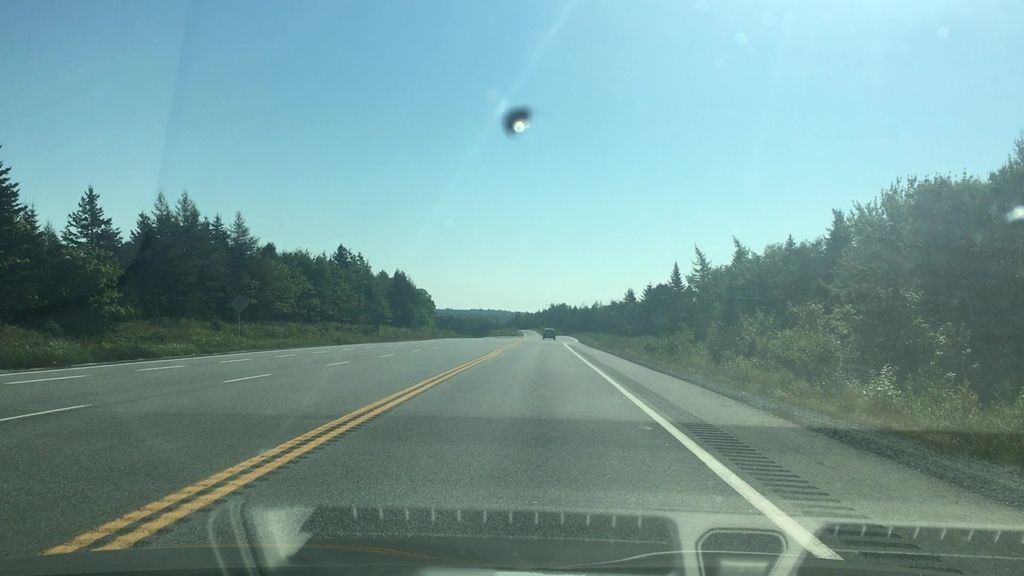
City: halifax